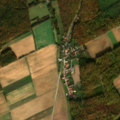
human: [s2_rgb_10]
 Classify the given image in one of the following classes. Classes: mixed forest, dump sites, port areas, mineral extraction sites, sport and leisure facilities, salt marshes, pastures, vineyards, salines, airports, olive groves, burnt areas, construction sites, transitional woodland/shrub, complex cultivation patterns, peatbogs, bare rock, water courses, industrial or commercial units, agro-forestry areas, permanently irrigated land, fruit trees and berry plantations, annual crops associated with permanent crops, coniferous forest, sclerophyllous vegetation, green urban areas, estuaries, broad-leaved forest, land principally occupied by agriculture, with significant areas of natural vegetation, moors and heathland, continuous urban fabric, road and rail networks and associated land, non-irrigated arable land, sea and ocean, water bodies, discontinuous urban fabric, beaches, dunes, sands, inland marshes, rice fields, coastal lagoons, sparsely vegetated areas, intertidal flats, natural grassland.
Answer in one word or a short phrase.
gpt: non-irrigated arable land, broad-leaved forest, mixed forest